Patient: sex M, age 48
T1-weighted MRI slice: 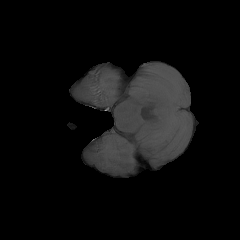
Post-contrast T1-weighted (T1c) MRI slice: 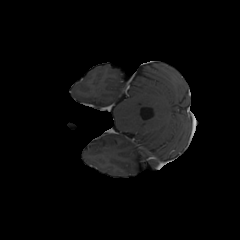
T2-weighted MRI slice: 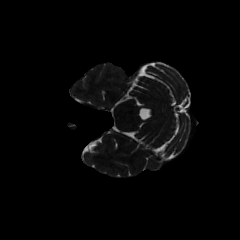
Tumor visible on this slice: no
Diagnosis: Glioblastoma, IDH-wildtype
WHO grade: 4